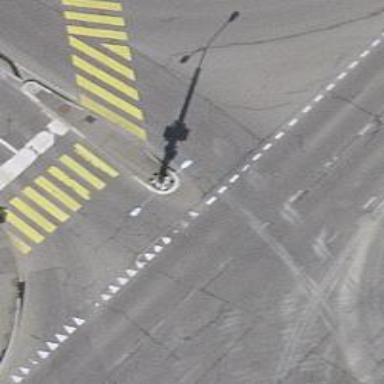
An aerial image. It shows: Road with traffic signals.